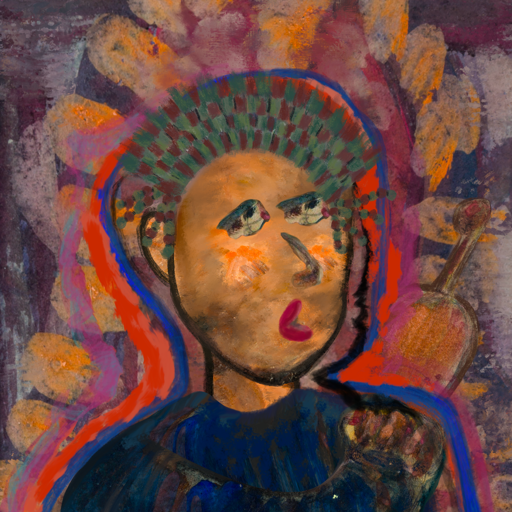
Background: Doll, Head And Neck Side: Gypsy_Queen, Face Side: Pipe, Bust: Pipe, Hair Side: Experience, Head Accessory: After_Raid_Crown, Second Necklace: Blank, Necklace: Blank, Baby: Blank